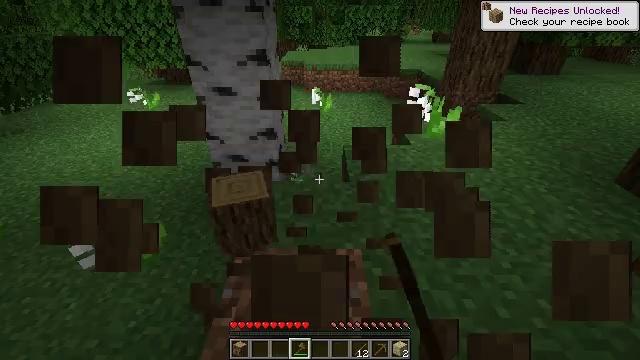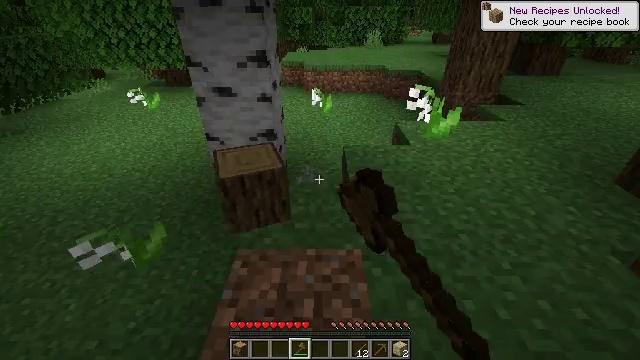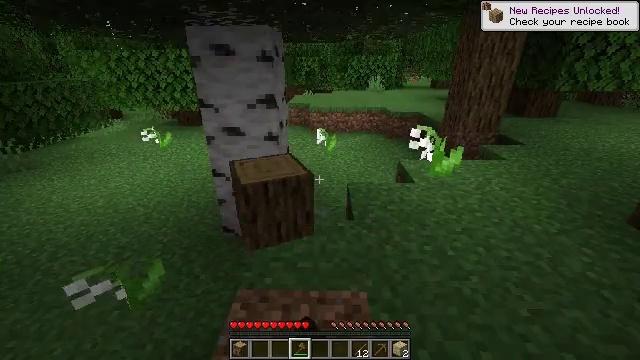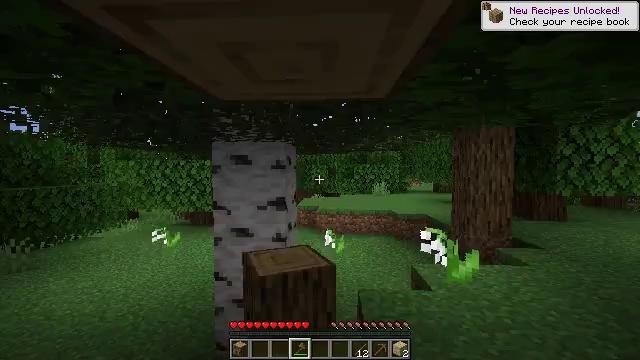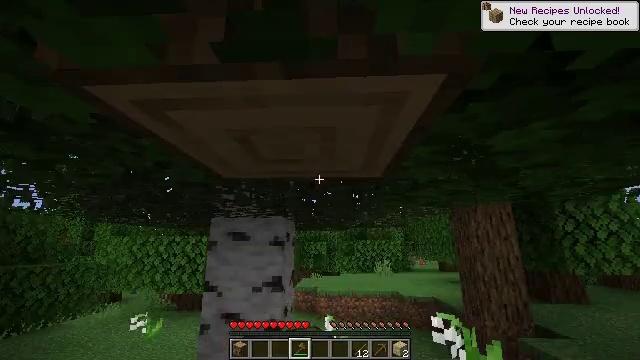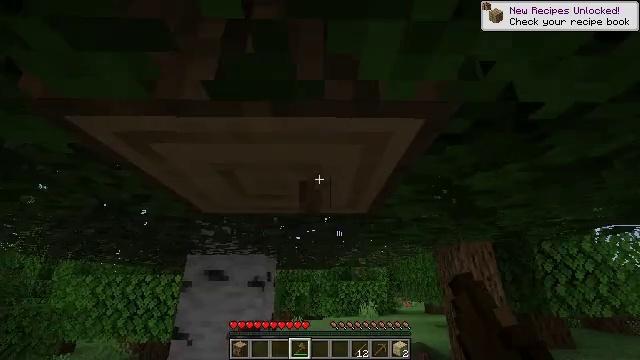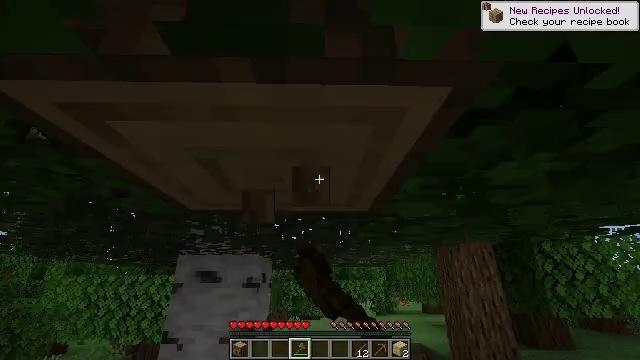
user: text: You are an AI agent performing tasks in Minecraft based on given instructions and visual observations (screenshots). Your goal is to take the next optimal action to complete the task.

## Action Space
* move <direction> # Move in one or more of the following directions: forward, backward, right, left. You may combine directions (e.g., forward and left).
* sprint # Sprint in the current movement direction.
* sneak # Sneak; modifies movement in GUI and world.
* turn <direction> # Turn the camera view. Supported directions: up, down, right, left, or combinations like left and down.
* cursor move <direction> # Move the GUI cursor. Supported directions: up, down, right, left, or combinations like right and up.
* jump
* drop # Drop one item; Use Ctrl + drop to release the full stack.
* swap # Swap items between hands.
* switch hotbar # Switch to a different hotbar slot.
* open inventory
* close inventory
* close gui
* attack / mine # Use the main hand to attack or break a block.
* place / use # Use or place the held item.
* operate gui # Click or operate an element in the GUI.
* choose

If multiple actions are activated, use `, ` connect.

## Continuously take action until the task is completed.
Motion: motion action
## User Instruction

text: Gather the beautiful lily of the valley.
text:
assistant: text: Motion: attack / mine
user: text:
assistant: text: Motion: turn left and up, attack / mine
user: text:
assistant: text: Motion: turn left and up, attack / mine
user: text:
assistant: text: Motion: turn up, attack / mine
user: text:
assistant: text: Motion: move forward, turn right and up, attack / mine
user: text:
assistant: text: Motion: move forward, attack / mine
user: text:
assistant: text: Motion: attack / mine